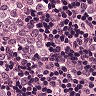
Metastatic tissue present: yes